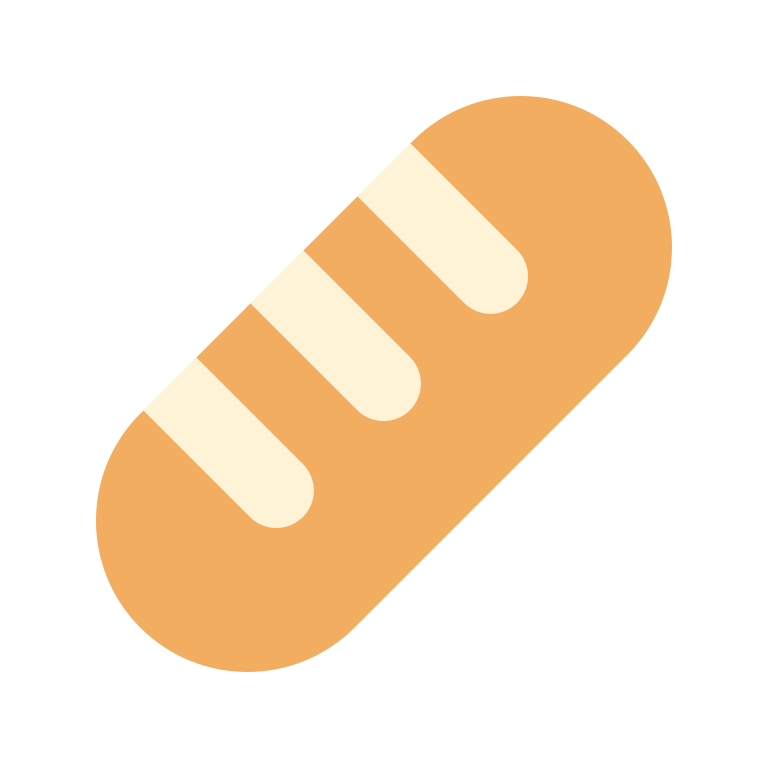
baguette bread flat